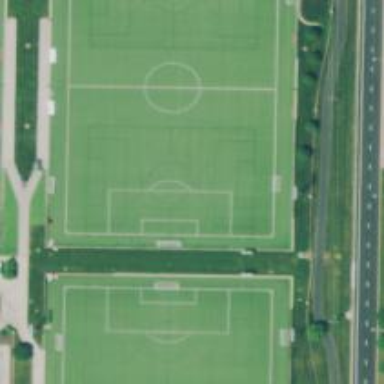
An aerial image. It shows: Soccer pitch with artificial turf designed for leisure and sports activities.